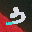
Label: 3